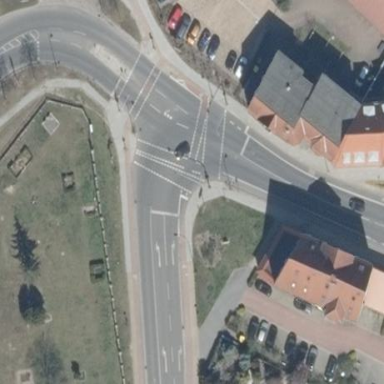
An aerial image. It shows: Primary highway junction with asphalt surface.